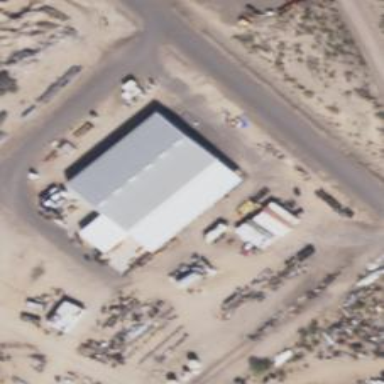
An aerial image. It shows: Industrial building.